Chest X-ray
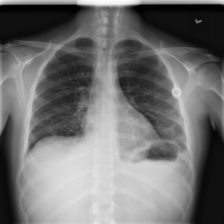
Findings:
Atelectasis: negative
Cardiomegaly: negative
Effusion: negative
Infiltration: negative
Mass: negative
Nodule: negative
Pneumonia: negative
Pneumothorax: negative
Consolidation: negative
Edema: negative
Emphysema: negative
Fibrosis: negative
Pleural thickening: negative
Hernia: negative